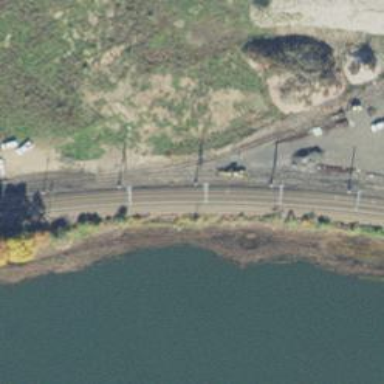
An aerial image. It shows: Railway spur service.